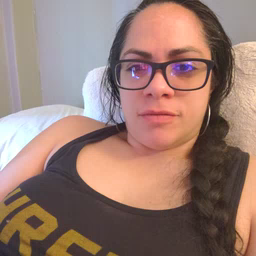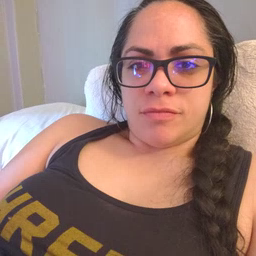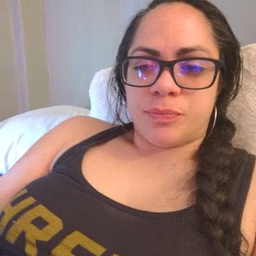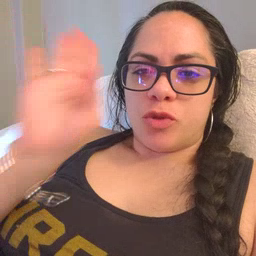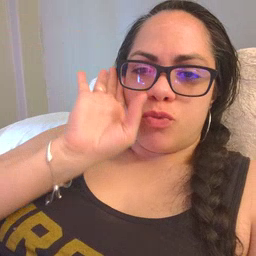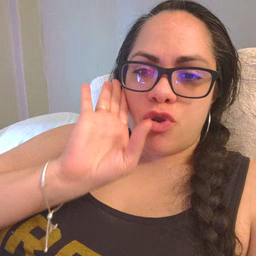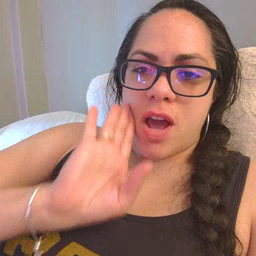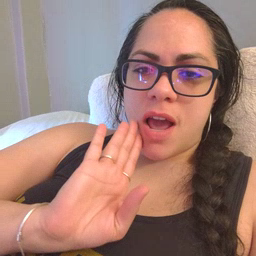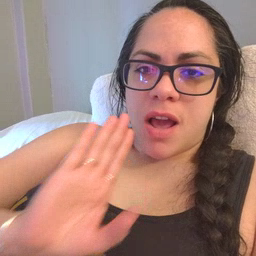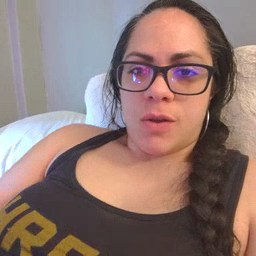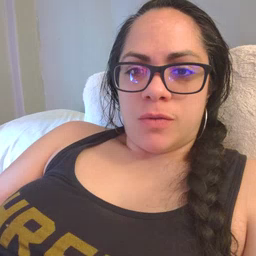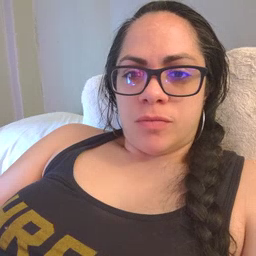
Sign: brown